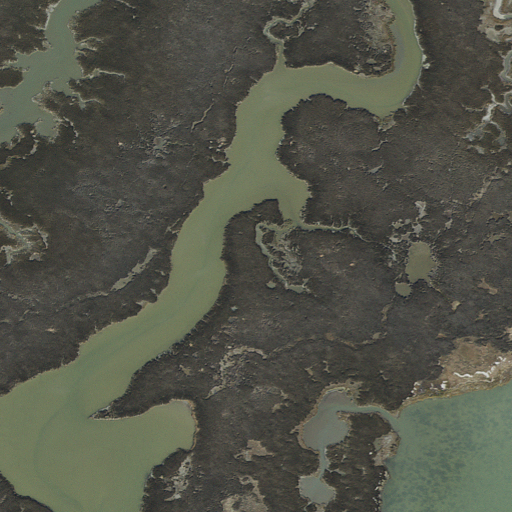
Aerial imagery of island in Maryland named South Marsh Island containing herbaceous wetlands, open water, and barren land